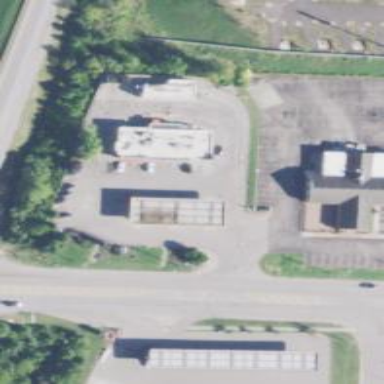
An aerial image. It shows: Convenience shop.